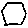
Label: hexagon